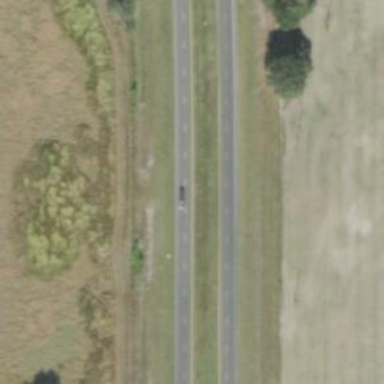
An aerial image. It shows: Abandoned road.